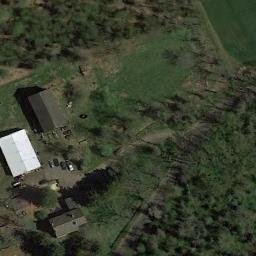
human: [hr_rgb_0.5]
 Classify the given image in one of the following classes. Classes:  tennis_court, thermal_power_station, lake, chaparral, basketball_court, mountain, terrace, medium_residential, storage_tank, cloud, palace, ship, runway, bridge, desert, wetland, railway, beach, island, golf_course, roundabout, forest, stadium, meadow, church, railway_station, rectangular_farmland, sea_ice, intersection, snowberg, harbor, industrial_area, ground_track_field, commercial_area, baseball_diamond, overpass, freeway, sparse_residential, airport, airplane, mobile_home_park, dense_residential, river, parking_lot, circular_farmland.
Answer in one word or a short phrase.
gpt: sparse_residential